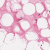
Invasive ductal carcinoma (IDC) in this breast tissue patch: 0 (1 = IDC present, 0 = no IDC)